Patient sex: M
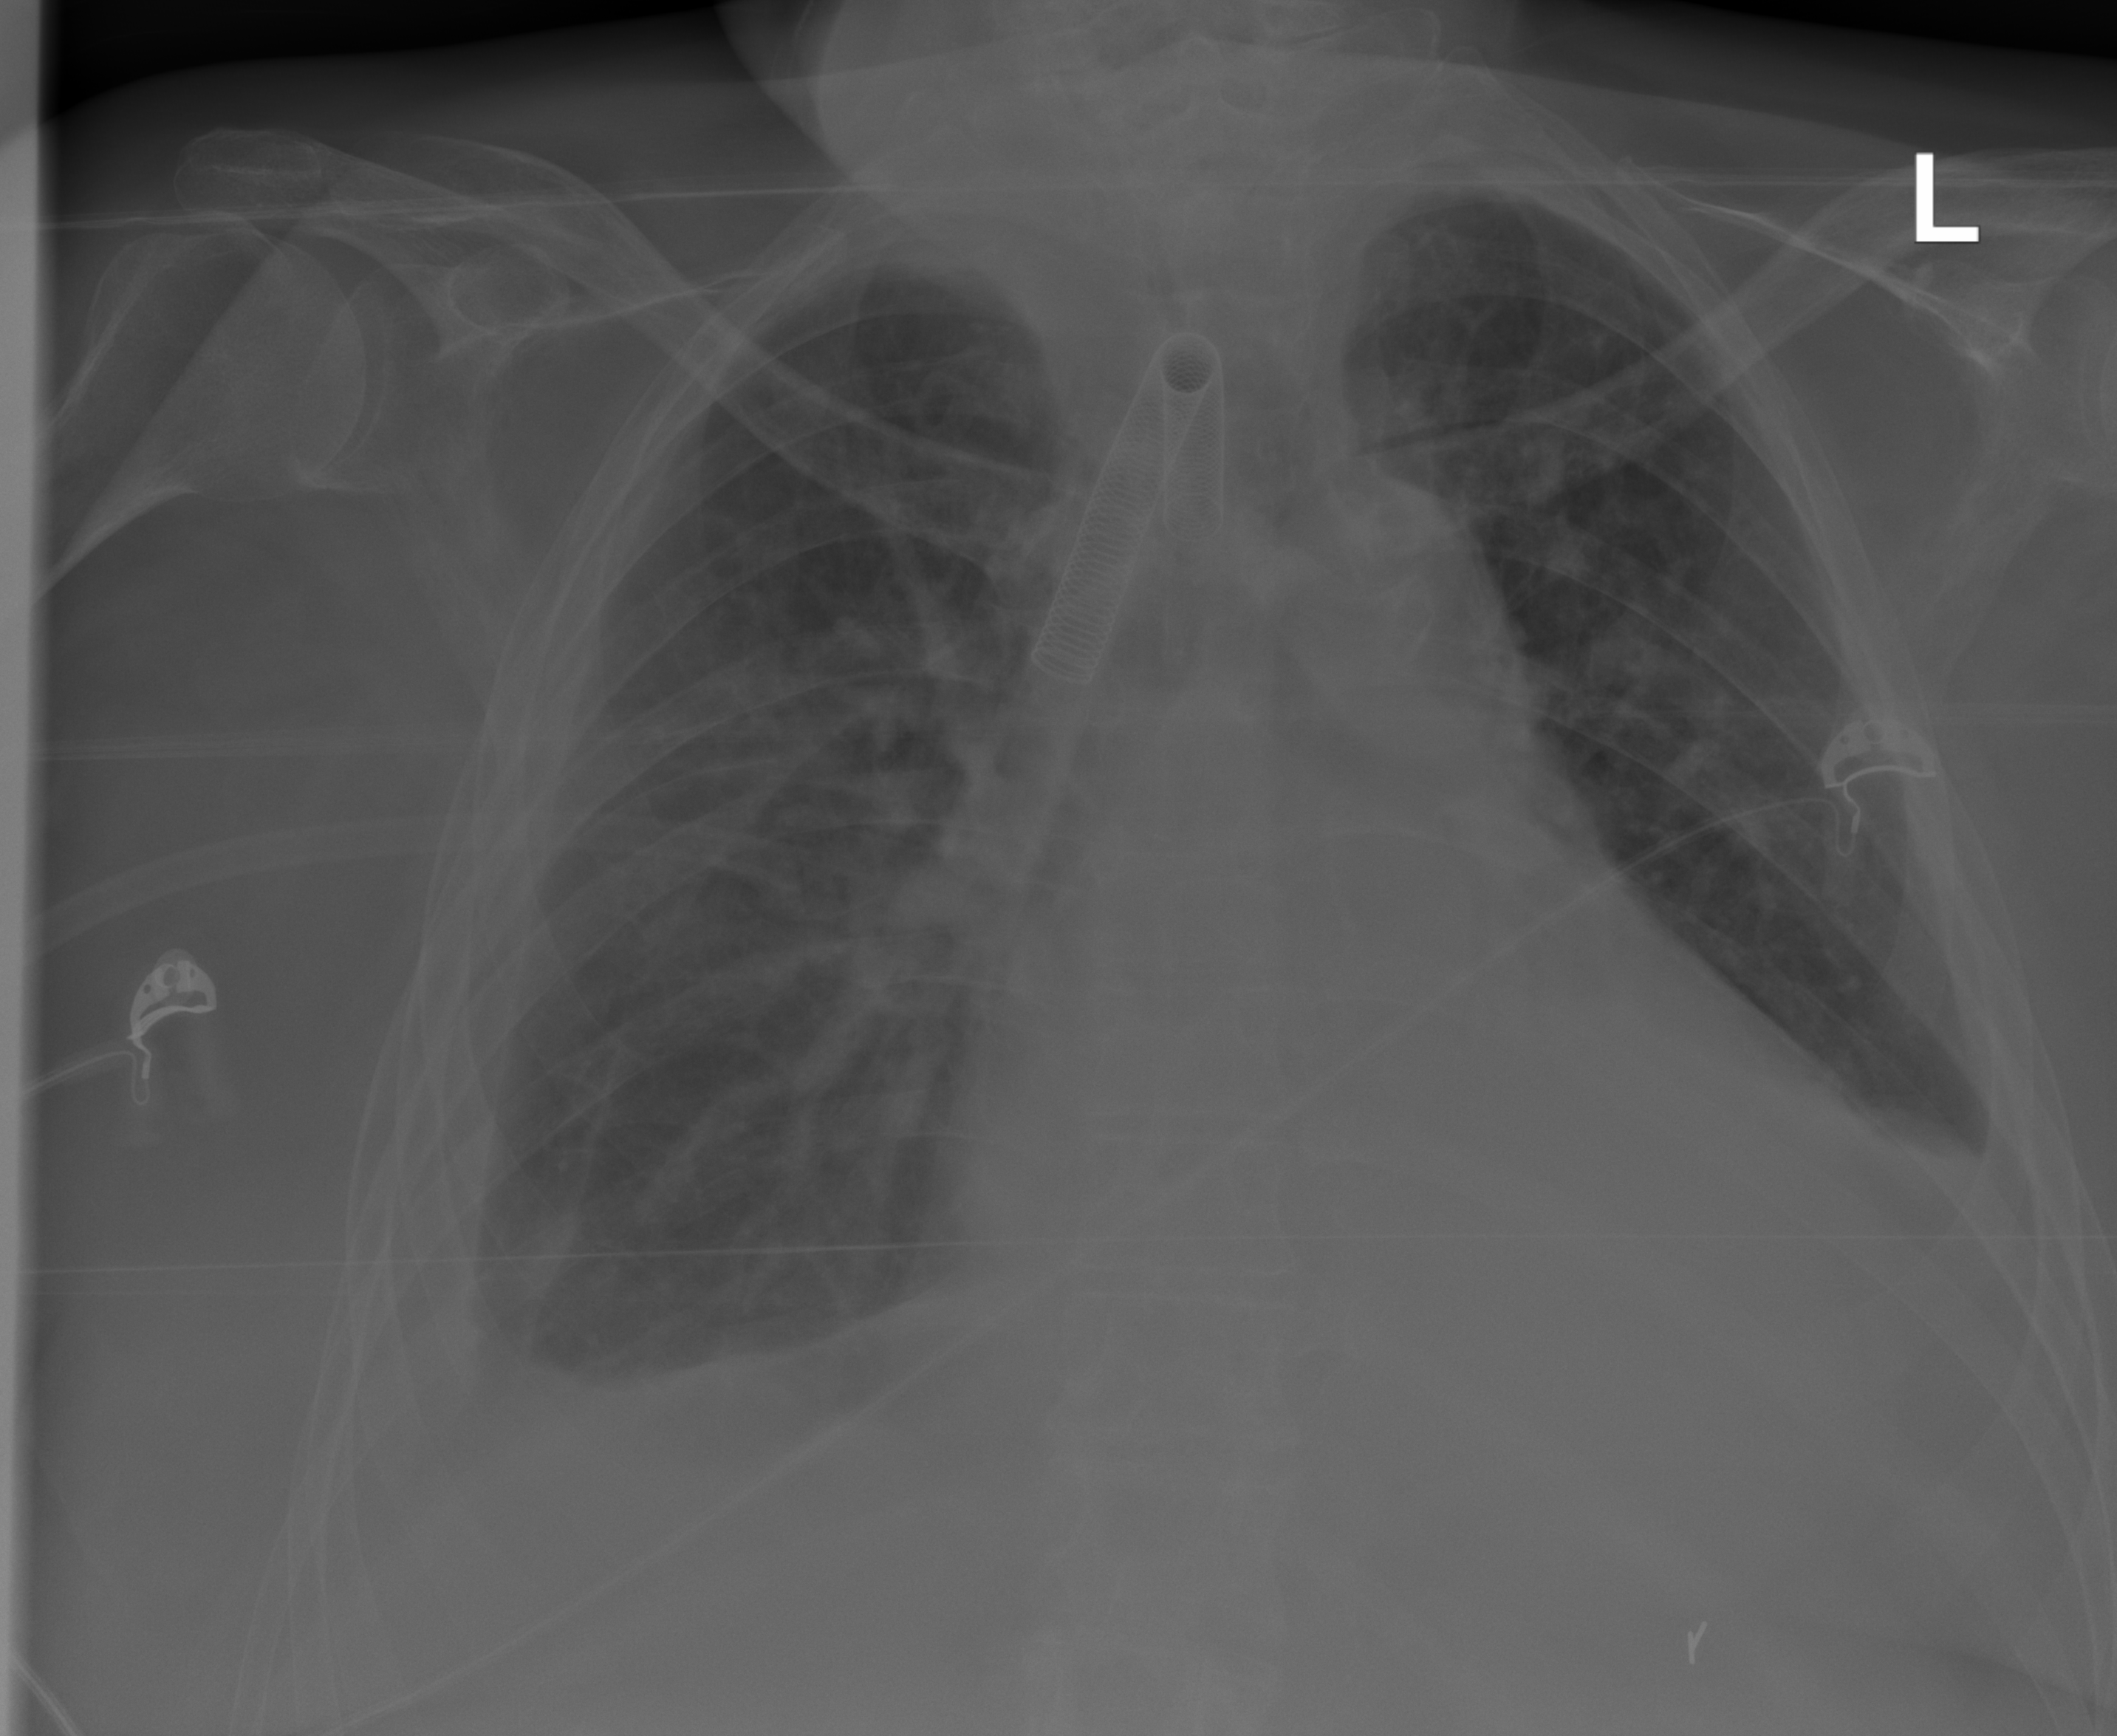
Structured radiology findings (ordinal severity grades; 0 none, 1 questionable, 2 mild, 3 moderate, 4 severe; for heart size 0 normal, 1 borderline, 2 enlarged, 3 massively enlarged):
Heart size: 2
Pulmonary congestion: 3
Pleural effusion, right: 2
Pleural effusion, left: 3
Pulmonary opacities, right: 1
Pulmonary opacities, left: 1
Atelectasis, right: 1
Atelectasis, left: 0